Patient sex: M
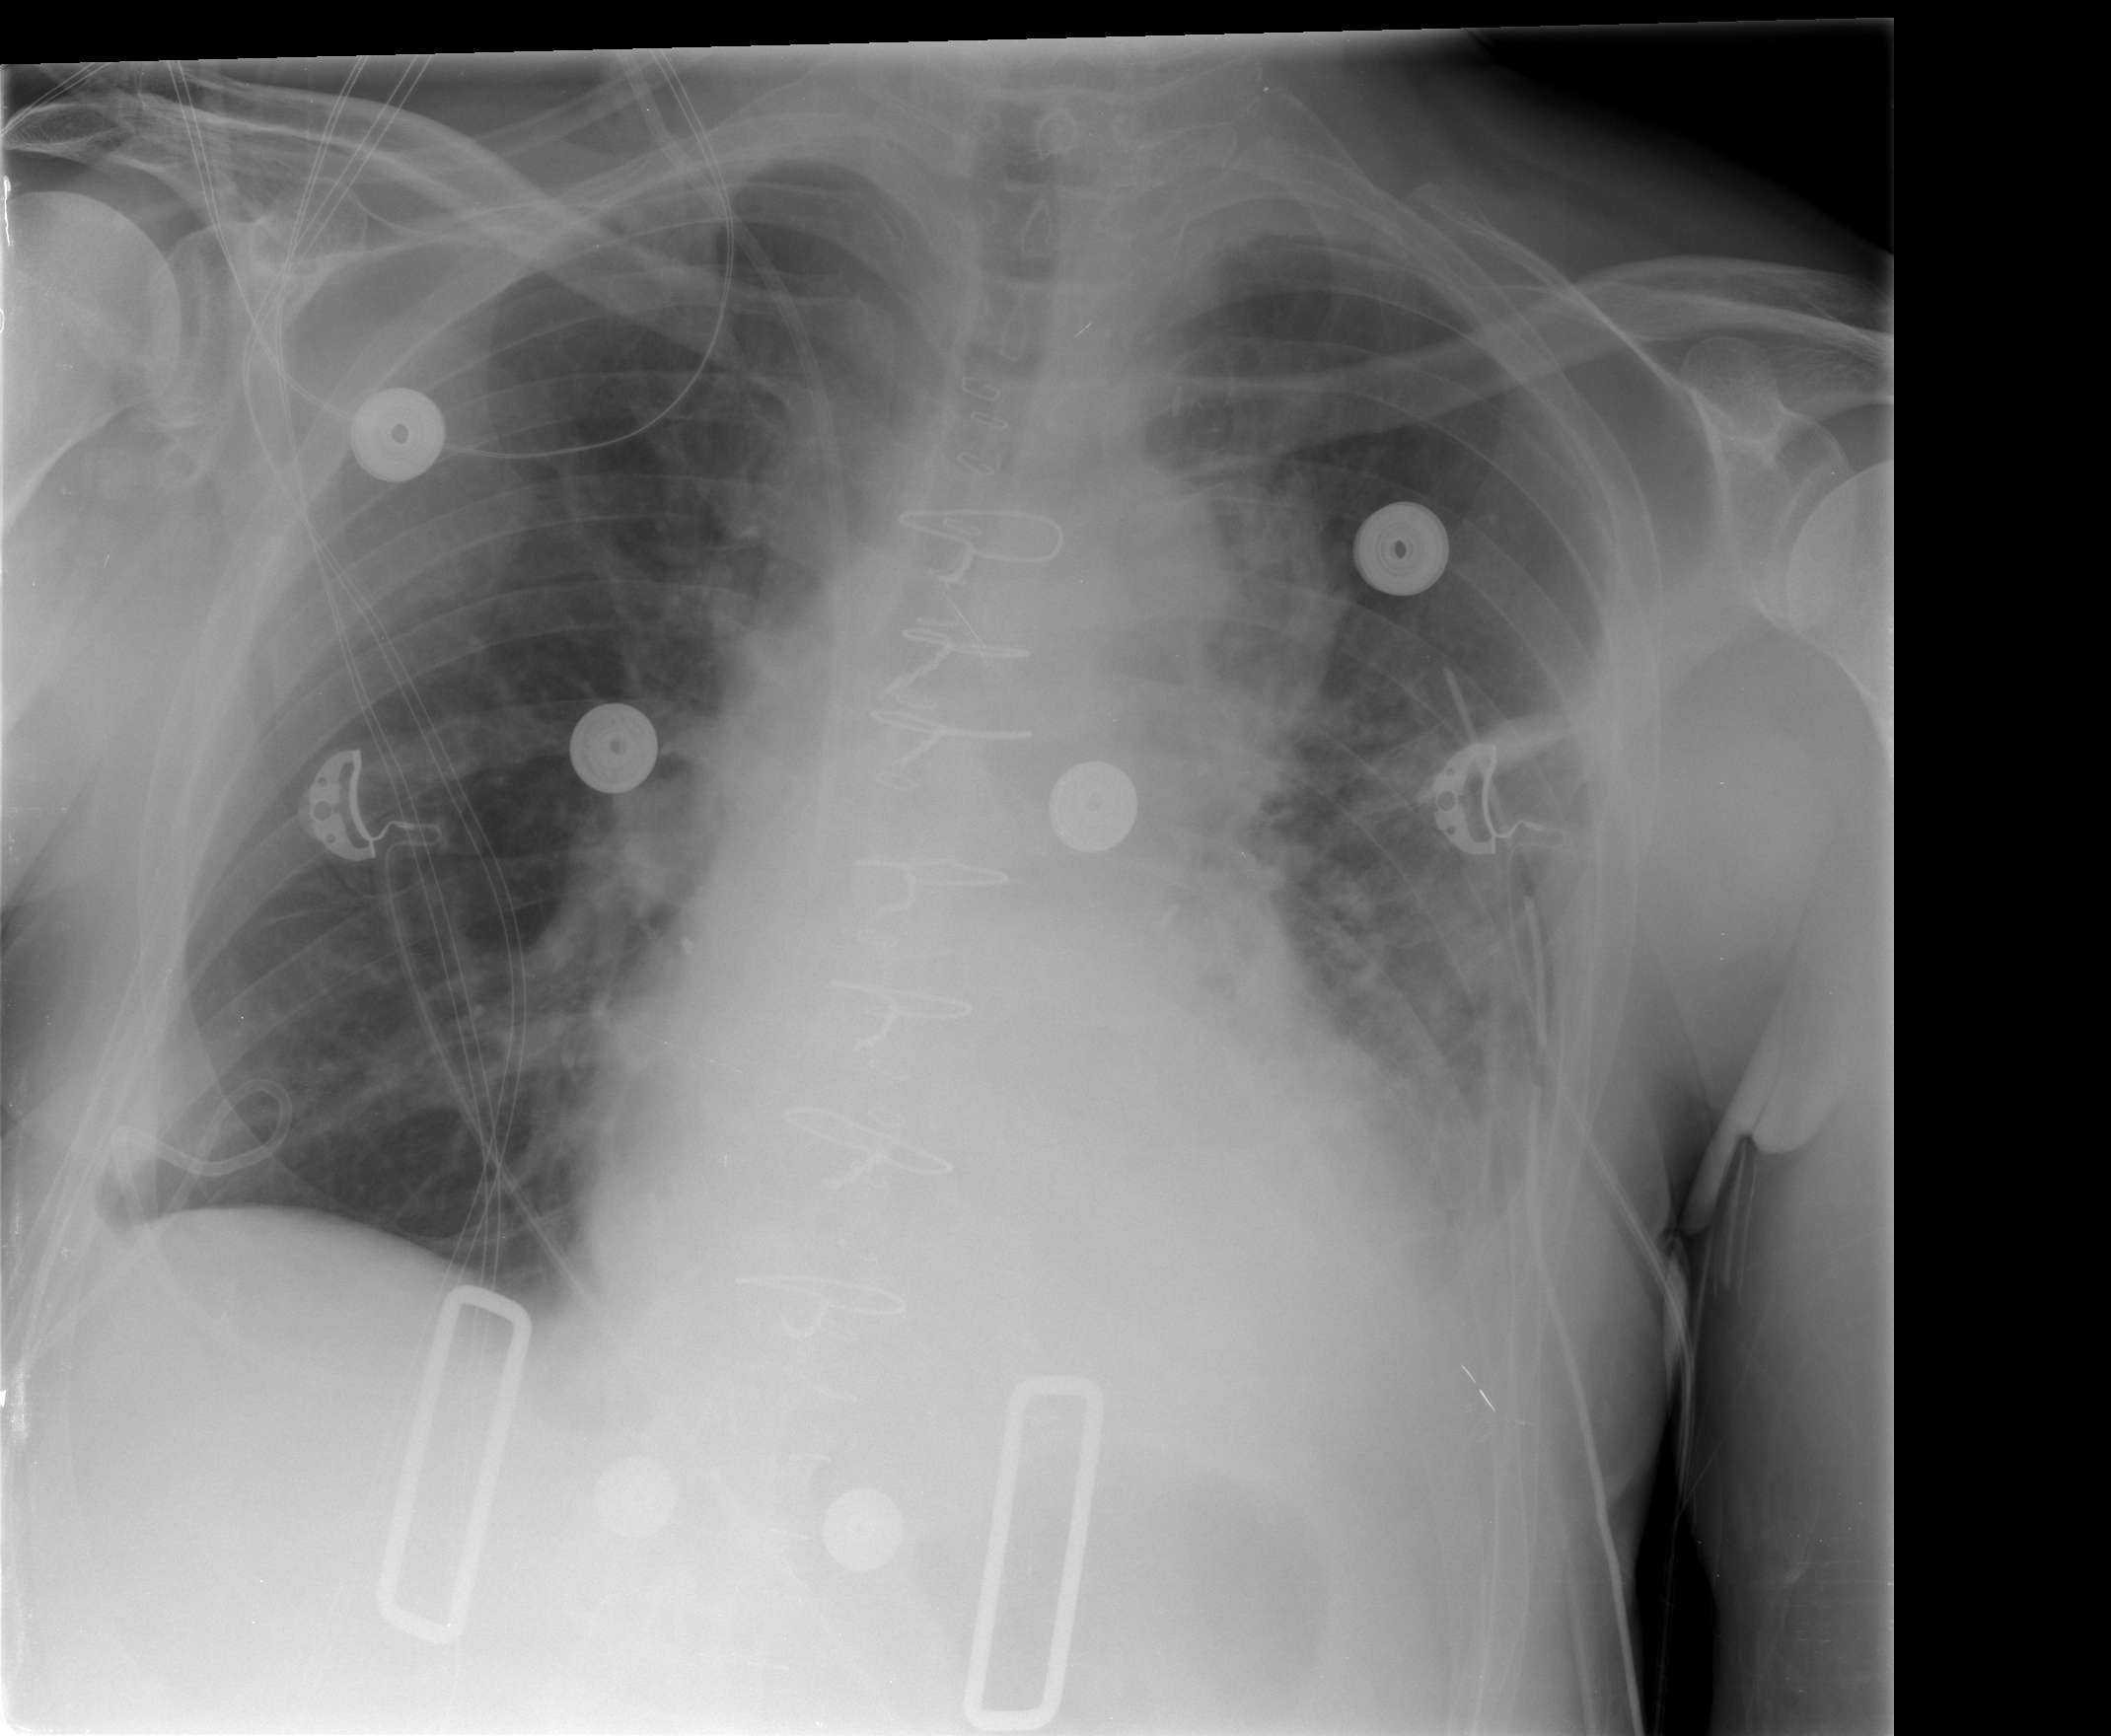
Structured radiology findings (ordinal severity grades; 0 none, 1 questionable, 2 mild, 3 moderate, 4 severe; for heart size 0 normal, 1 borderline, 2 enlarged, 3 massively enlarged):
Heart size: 2
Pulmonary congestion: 0
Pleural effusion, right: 0
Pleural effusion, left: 3
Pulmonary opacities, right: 0
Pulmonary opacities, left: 2
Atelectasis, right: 0
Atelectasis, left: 3